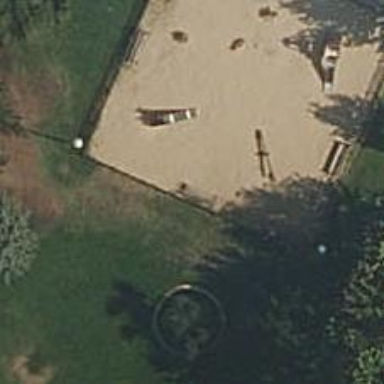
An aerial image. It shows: Brown bench.